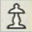
Piece: wP